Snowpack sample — Loveland Pass, Silver Plume, Colorado, USA (2/11/26, 12:00 PM MST)
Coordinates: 39.663, -105.886
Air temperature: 35 °F
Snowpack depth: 82 cm
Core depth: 30 cm
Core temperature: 28.4 °F
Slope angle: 13°, slope face: 12°
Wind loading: high
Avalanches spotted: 1
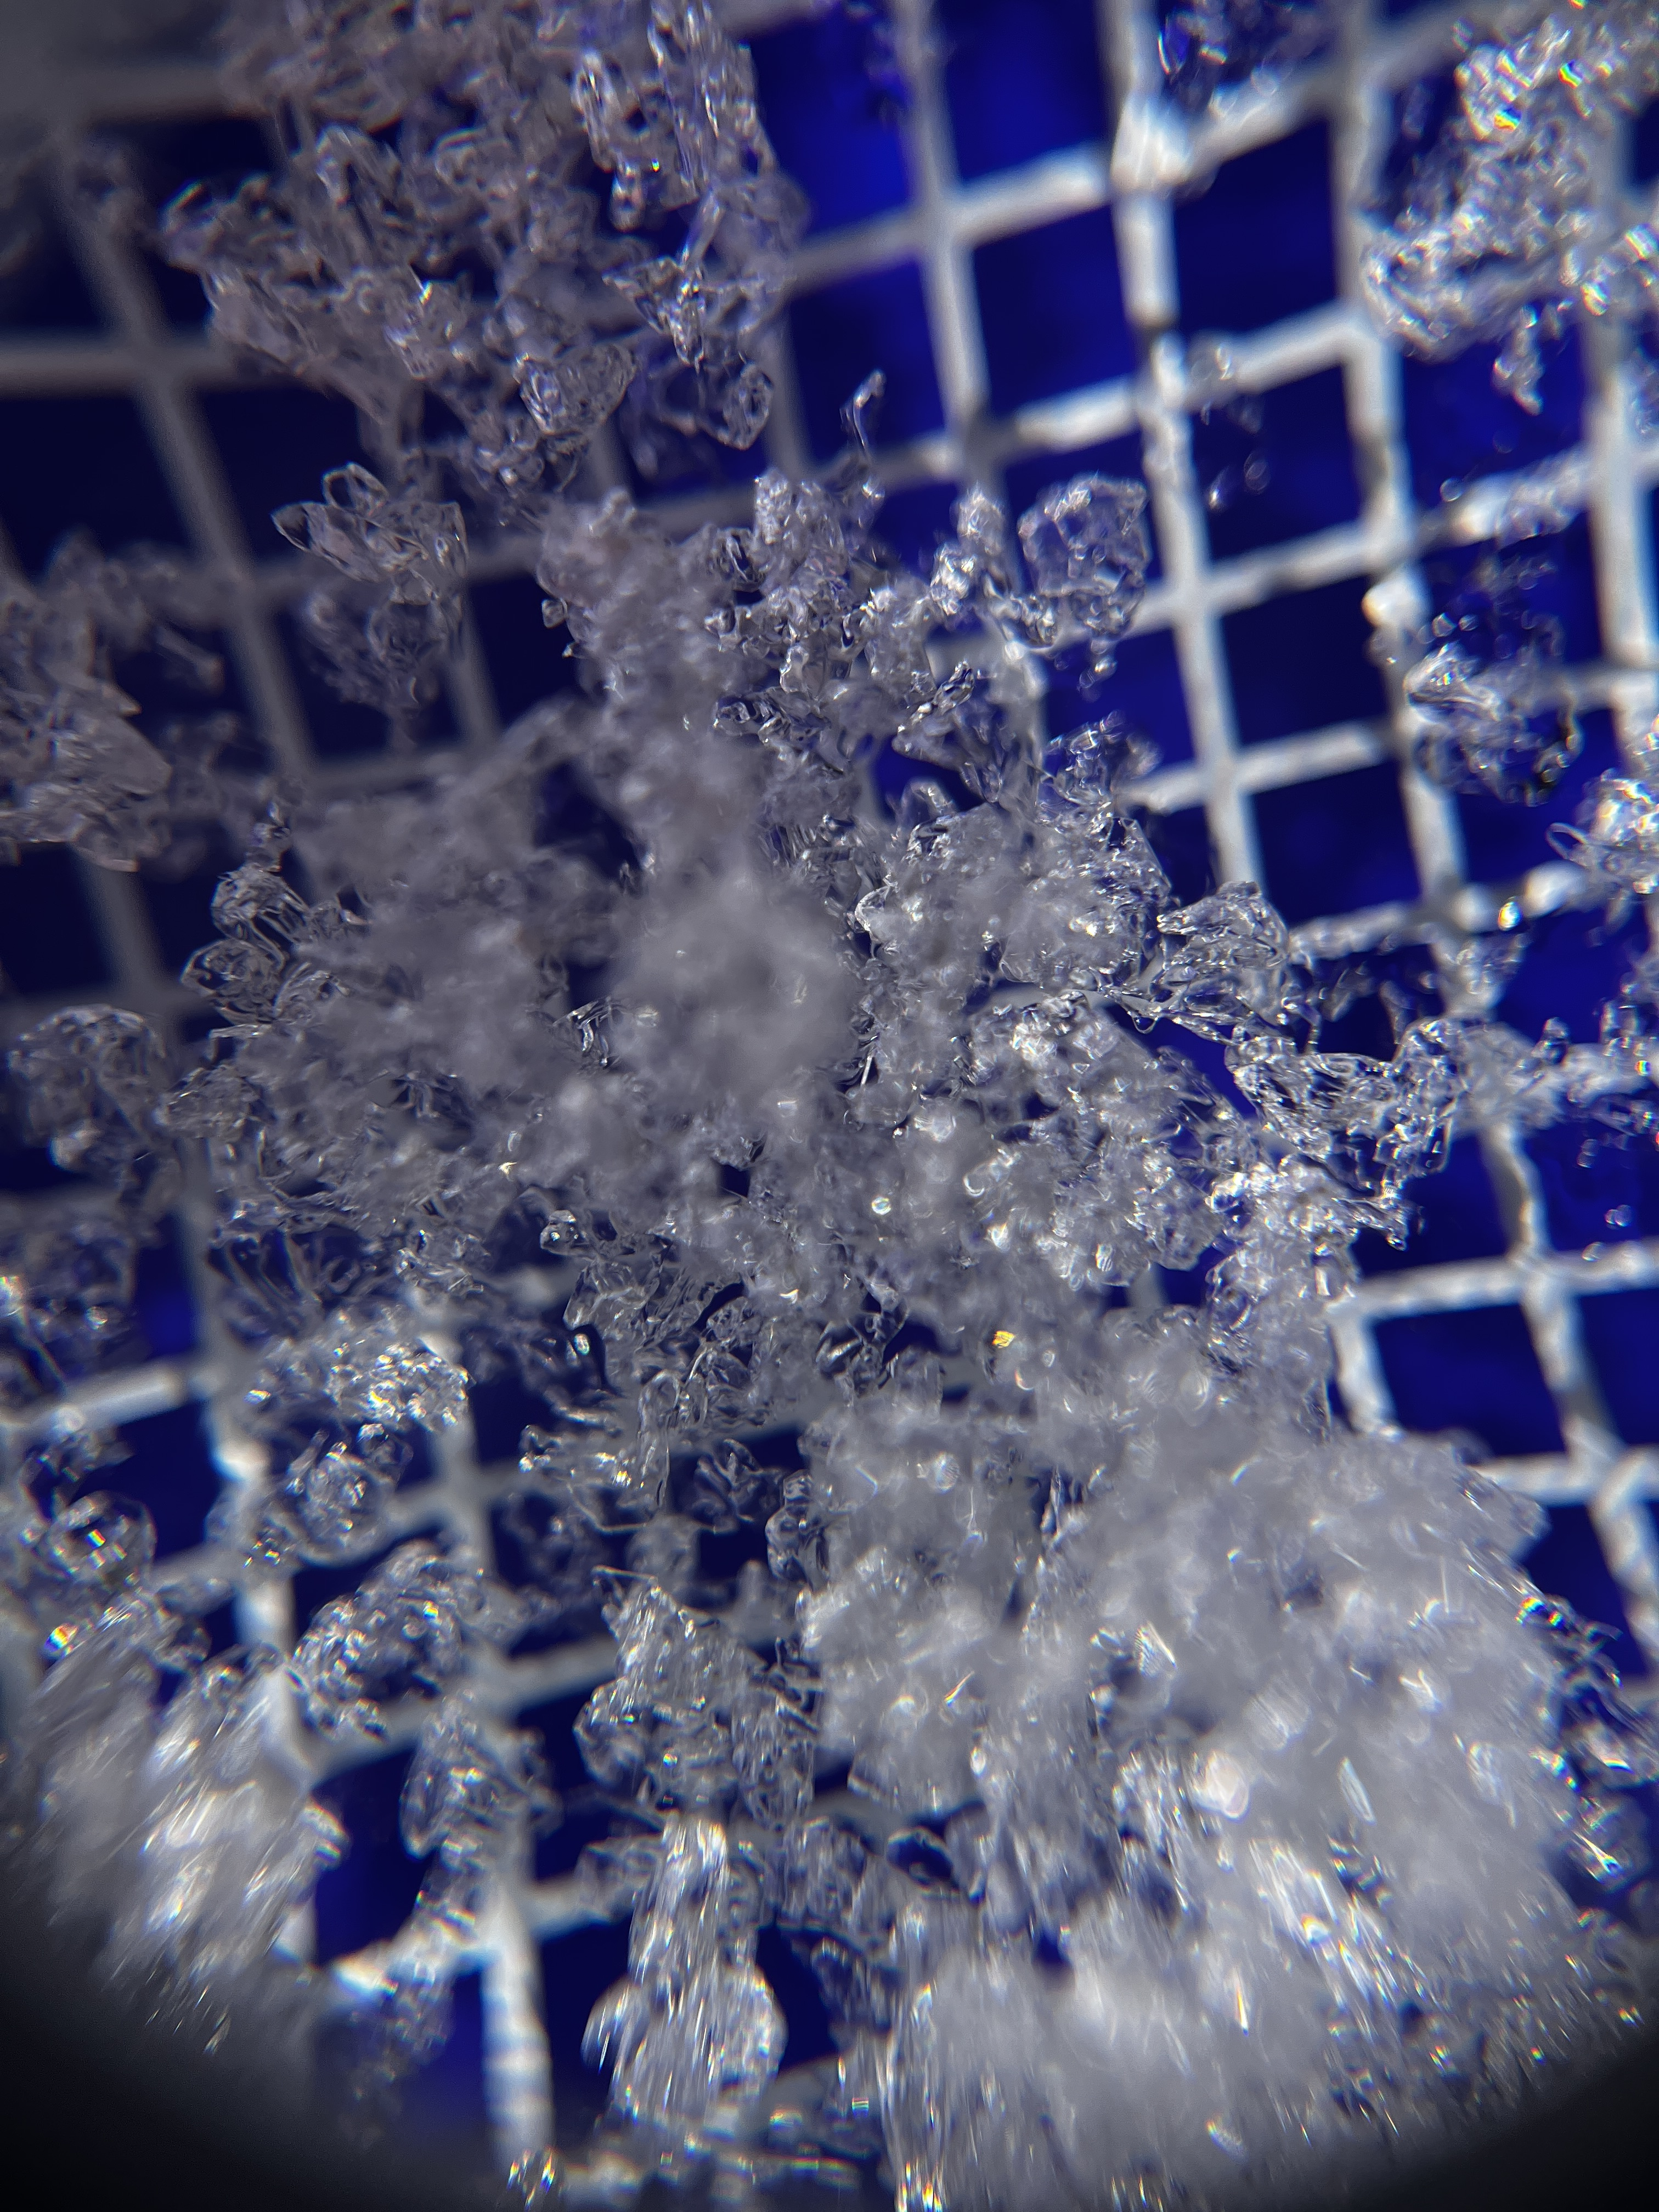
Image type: magnified_profile
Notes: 1 small avalanche spotted on the north side of the bowl, lots of wind loading